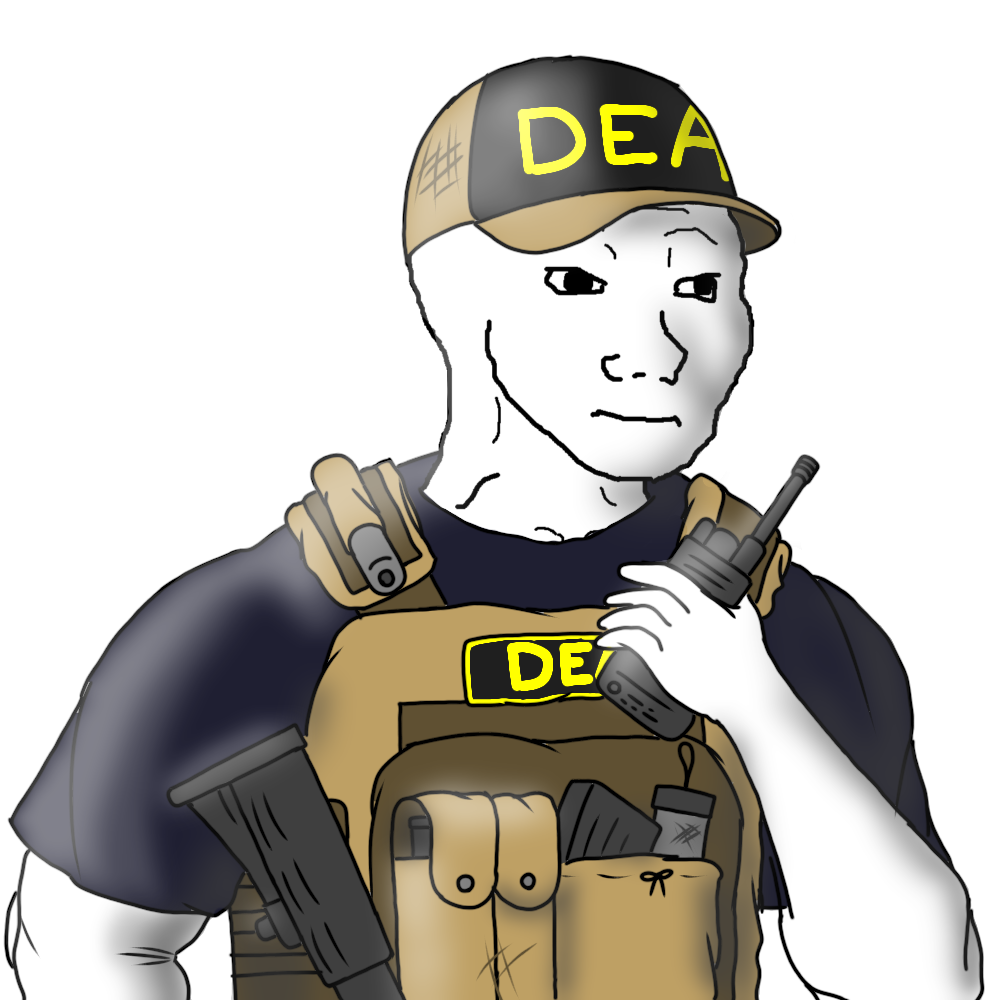
Label: 5_unsorted